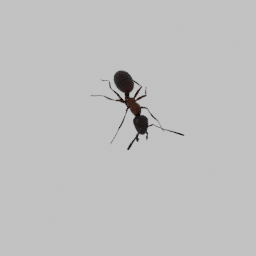
Label: animals